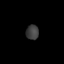
Tissue: lung
Cell type: T cells
Senescence score: 0.2102
Nuclear area (px): 184
Mean DAPI intensity: 61.832